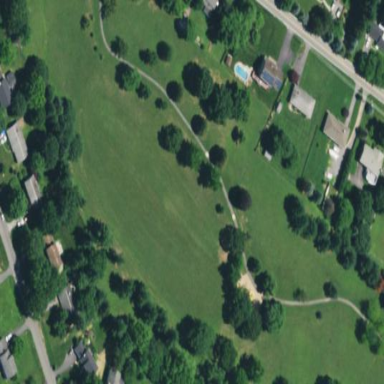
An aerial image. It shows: This area is designated as neighborhood park.